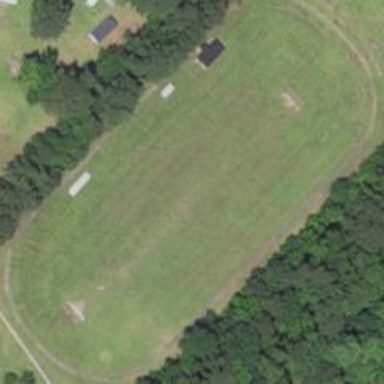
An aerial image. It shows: Track in leisure land.